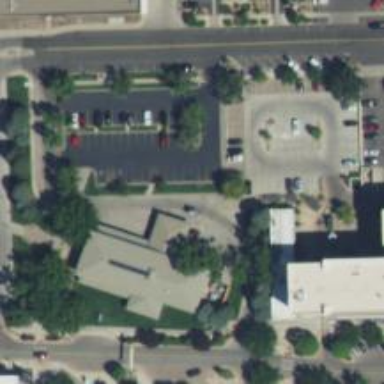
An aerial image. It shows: Parking space is available.